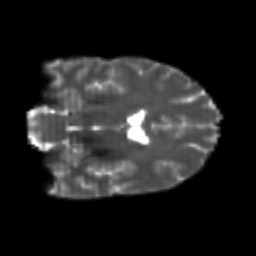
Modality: T2w
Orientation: coronal
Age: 26
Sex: female
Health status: healthy
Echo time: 0.074 s